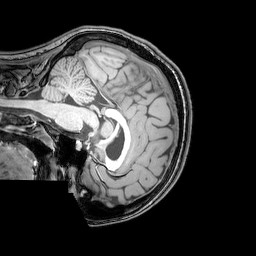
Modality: T1w
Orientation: sagittal
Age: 22
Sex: female
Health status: healthy
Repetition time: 0.081 s
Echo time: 0.037 s